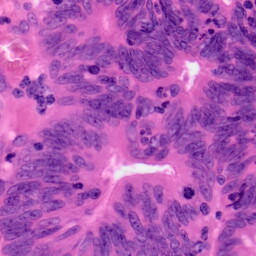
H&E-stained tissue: Colon